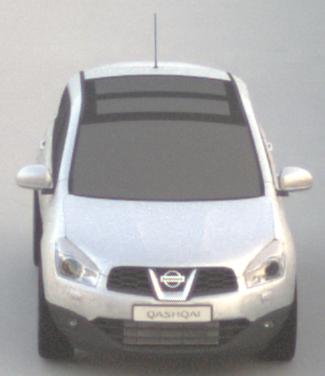
Make: Nissan
Model: Qashqai 1.6
Detailed model: Qashqai (J10)
Model produced from: 2010/03
Model produced until: 2010/08
Doors: 5
Color: white
Road condition: dry road
Daytime: sunrise or sunset
Contrast: low contrast